Interaction volume radius: 10 \u00c5
Interaction volume height: 35 \u00c5
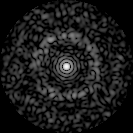
Disorder parameter: 0.8375